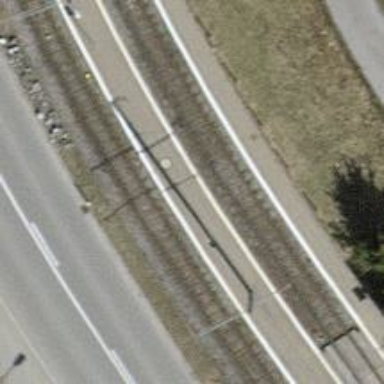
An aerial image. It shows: Narrow-gauge railway track with 1 electrified contact line.